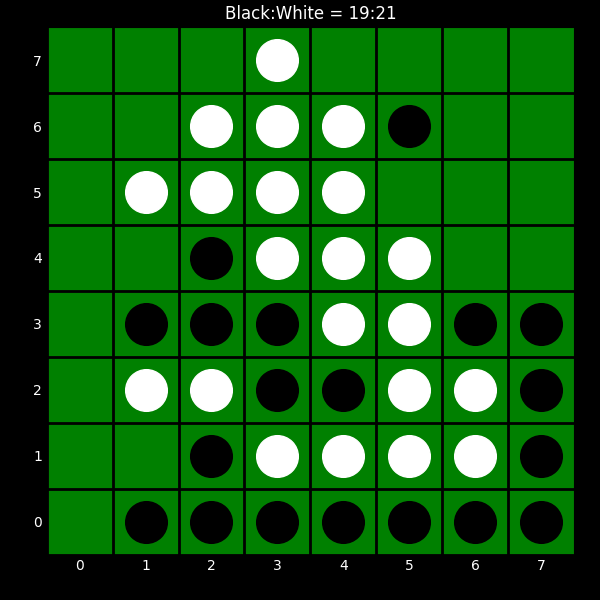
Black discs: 19
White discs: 21